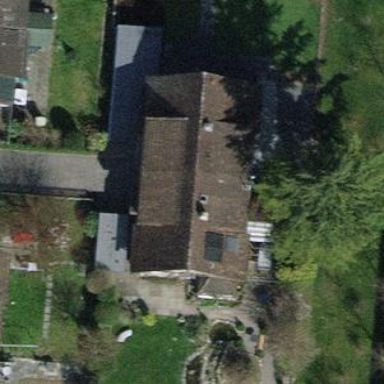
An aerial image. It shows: Semi-detached house.